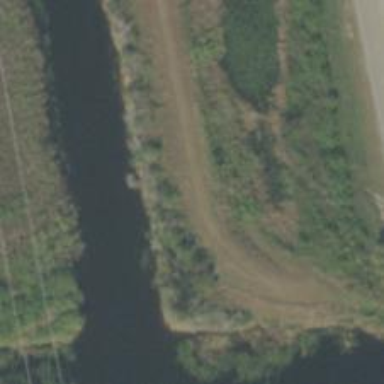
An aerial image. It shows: Track road with embankment.